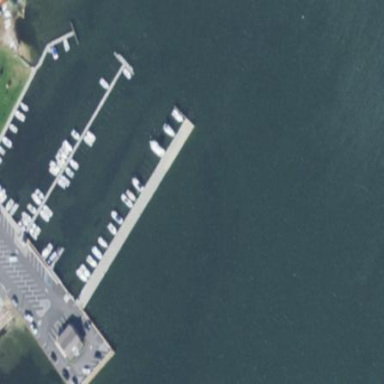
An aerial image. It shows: Marina area for leisure land.